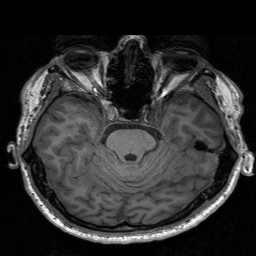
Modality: T1w
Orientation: coronal
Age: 26
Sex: male
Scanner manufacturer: siemens
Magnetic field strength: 3 T
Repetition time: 1.9 s
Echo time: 0.00226 s